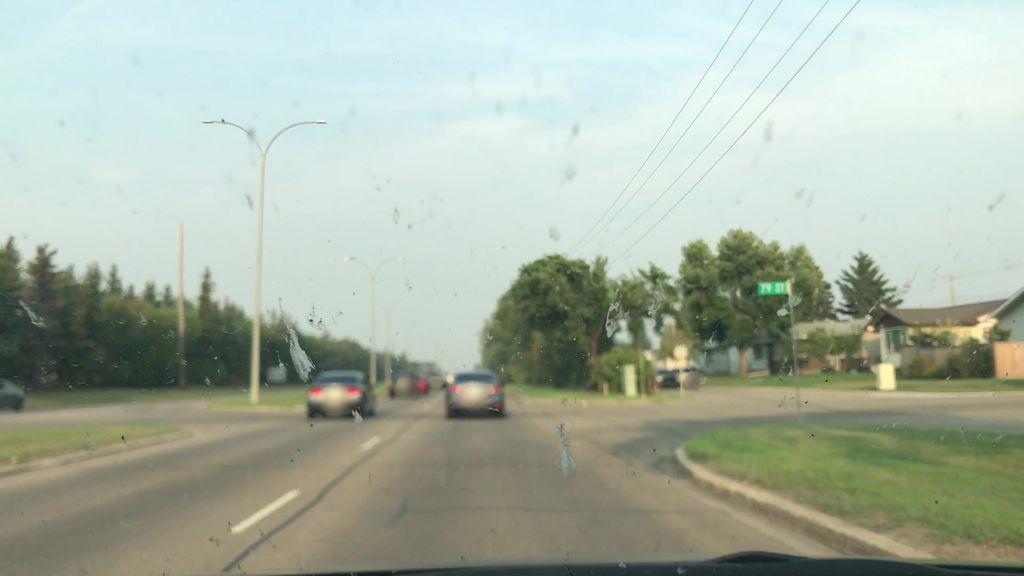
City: edmonton